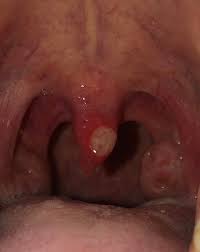
Condition: Mouth Ulcer